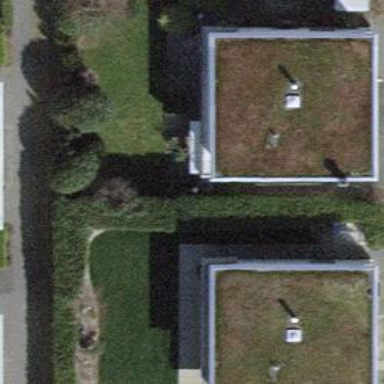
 designed for leisure activities on land."